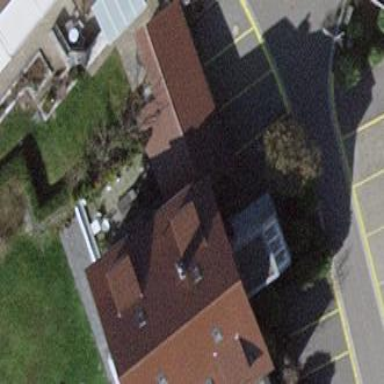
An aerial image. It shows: Building with gabled roof.